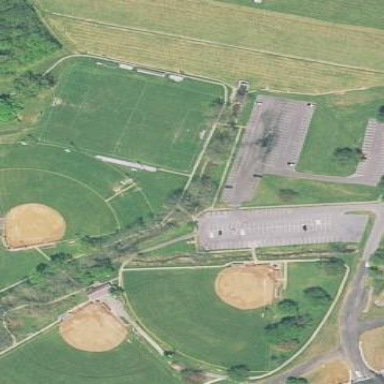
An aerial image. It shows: Baseball pitch for leisure land.